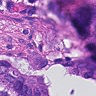
Metastatic tissue present: yes